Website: bh-photo
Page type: customer-info-address
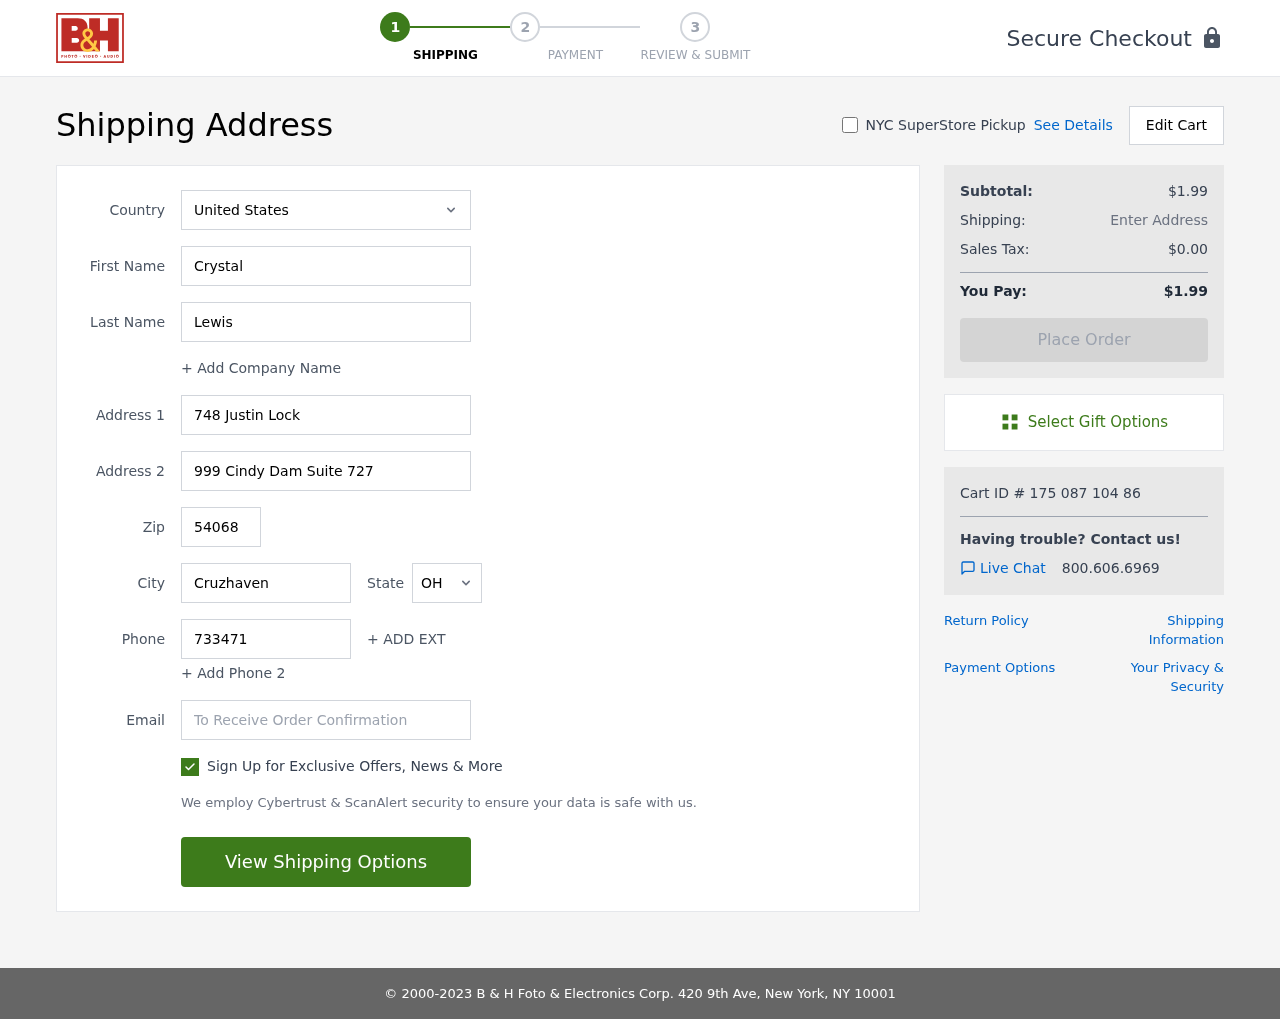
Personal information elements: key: PII_CITY
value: Cruzhaven
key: PII_COUNTRY
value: United States
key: PII_EMAIL
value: crystal_lewis@gmail.com
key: PII_FIRSTNAME
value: Crystal
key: PII_LASTNAME
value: Lewis
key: PII_PHONE
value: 7334713135
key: PII_POSTCODE
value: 54068
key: PII_STATE_ABBR
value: OH
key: PII_STREET
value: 748 Justin Lock
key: PII_STREET2
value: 999 Cindy Dam Suite 727
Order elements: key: ORDER_SUBTOTAL
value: $1.99
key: ORDER_TAX
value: $0.00
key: ORDER_TOTAL
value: $1.99
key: ORDER_ID
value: Cart ID # 175 087 104 86